Question: So for my website, I have a portfolio page and I want to design a simple image thumbnail for my Google doc or Word documents to link essays and stuff. The same for PDFs, Slides, etc.
I want the logo or letter to be shown and when you hover on it, I want a title card to "pop" up and like bounce up a bit and then when you hover off, I want the card to slide down and disappear.
In theory, this is what I want it to look like:

Whether it just slides up and then slides down or shoots up, bounces like it's hitting the bottom of the square, then falls down, doesn't matter - I'm just wondering how to do this.
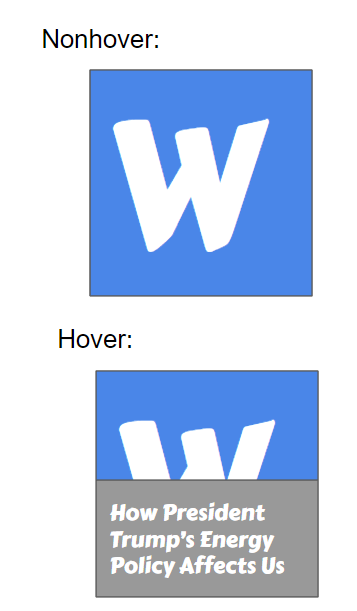
Answer: There are a ton of different ways to do this.
Here is a CSS only way.
Basically, you would create a different class name for each title card that you want to have a hover pop-up caption. I use a pseudo selector for the content in the hover pop up.
Hope this helps!
'''
.title-card {
position: relative;
display: inline-block;
width: 200px;
height: 200px;
margin: 5px;
background: #e8e8e8;
border: 1px solid #fff;
box-shadow: 1px 1px 3px 0px rgba(0,0,0,0.38);
border-radius: 6px;
color: black;
padding: 10px;
overflow: hidden;
background-repeat: no-repeat;
background-position: 50% 50%;
font-family: Arial, sans-serif;
}
.title-card::before {
position: absolute;
display: inline-block;
left: 0;
width: 100%;
height: 50%;
padding: 10px;
background: -moz-linear-gradient(top, rgba(0,0,0,0.53) 0%, rgba(0,0,0,0.24) 100%);
background: -webkit-linear-gradient(top, rgba(0,0,0,0.53) 0%,rgba(0,0,0,0.24) 100%);
background: linear-gradient(to bottom, rgba(0,0,0,0.53) 0%,rgba(0,0,0,0.24) 100%);
filter: progid:DXImageTransform.Microsoft.gradient( startColorstr='#87000000', endColorstr='#3d000000',GradientType=0 );
color: #fff;
overflow-x: hidden;
overflow-y: auto;
opacity: 0;
transform: translateY(200%);
transition: all 500ms ease;
}
.title-card:hover::before {
opacity: 1;
transform: translateY(100%);
}
.title-card.caption-a::before {
content: "Hello from the other side!";
}
.title-card.caption-b::before {
content: "It's tricky!";
}
.title-card.caption-c::before {
content: "Don't call it a comeback!";
}
.title-card.logo-a {
background-image: url(https://cdn.sstatic.net/Sites/stackoverflow/company/img/logos/so/so-icon.png?v=c78bd457575a);
}
.title-card.logo-b {
background-image: url(https://cdn.sstatic.net/Sites/stackoverflow/company/img/logos/se/se-icon.png?v=93426798a1d4);
}
.title-card.logo-c {
background-image: url(https://cdn.sstatic.net/Sites/stackoverflow/company/img/logos/sf/sf-icon.png?v=6c3100d858bb);
}
.title-card.logo-d {
background-image: url(https://cdn.sstatic.net/Sites/stackoverflow/company/img/logos/su/su-icon.png?v=0ad5b7a83e49);
}
'''
'''
<div class="title-card logo-a caption-a">I have a caption, hover over me!</div>
<div class="title-card logo-b caption-b">I have a caption, hover over me!</div>
<div class="title-card logo-c caption-c">I have a caption, hover over me!</div>
<div class="title-card logo-d">I don't have a hover caption :(</div>
'''